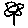
Label: flower